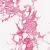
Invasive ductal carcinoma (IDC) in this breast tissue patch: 0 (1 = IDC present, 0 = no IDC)